Question: I have a datagrid and textboxes. When I select a row in DataGrid I want the textboxes to be filled with related data of that datagrid column. Here is the picture.,

I have written this code in MainWindow.xaml.cs :
'''
private void personelEntityDataGrid_Loaded(object sender, RoutedEventArgs e)
{
PersonelEntity pers = (PersonelEntity)personelEntityDataGrid.SelectedItem;
NameBox.Text = pers.Name; // I get exception here
AgeBox.Text = pers.Age.ToString();
PhoneNumberBox.Text = pers.PhoneNumber;
AddresBox.Text = pers.Address;
}
'''
When I run the code I get the null reference exception in the line that I wrote. Here is the exception:
> {"Object reference not set to an instance of an object."}
I guess the object pers is null. Can you tell me how to make this work?
Here is my xaml file :
'''
<Window
xmlns="http://schemas.microsoft.com/winfx/2006/xaml/presentation"
xmlns:x="http://schemas.microsoft.com/winfx/2006/xaml"
xmlns:d="http://schemas.microsoft.com/expression/blend/2008" xmlns:mc="http://schemas.openxmlformats.org/markup-compatibility/2006" xmlns:local="clr-namespace:Personel" mc:Ignorable="d" x:Class="Personel.MainWindow"
Title="MainWindow" Height="500" Width="725" Loaded="Window_Loaded">
<Window.Resources>
<CollectionViewSource x:Key="personelEntityViewSource" d:DesignSource="{d:DesignInstance {x:Type local:PersonelEntity}, CreateList=True}"/>
</Window.Resources>
<Grid DataContext="{StaticResource personelEntityViewSource}" >
<Label Content="Personnel
" HorizontalAlignment="Left" Margin="55,47,0,0" VerticalAlignment="Top"/>
<Button Content="Delete" HorizontalAlignment="Left" Margin="344,47,0,0" VerticalAlignment="Top" Width="75" Click="Delete_Button_Click"/>
<Button Content="Add" HorizontalAlignment="Left" Margin="477,47,0,0" VerticalAlignment="Top" Width="75" Click="Add_Button_Click"/>
<Button Content="Update" HorizontalAlignment="Left" Margin="624,47,0,0" VerticalAlignment="Top" Width="75" Click="Update_Button_Click"/>
<Label Content="Name" HorizontalAlignment="Left" Margin="55,91,0,0" VerticalAlignment="Top"/>
<Label Content="Age" HorizontalAlignment="Left" Margin="55,132,0,0" VerticalAlignment="Top"/>
<Label Content="Phone Number" HorizontalAlignment="Left" Margin="55,178,0,0" VerticalAlignment="Top"/>
<Label Content="Address" HorizontalAlignment="Left" Margin="55,218,0,0" VerticalAlignment="Top"/>
<TextBox HorizontalAlignment="Left" Height="23" Margin="309,95,0,0" TextWrapping="Wrap" Text="" VerticalAlignment="Top" Width="367" Name="NameBox"/>
<TextBox HorizontalAlignment="Left" Height="23" Margin="309,136,0,0" TextWrapping="Wrap" Text="" VerticalAlignment="Top" Width="57" Name="AgeBox"/>
<TextBox HorizontalAlignment="Left" Height="23" Margin="309,178,0,0" TextWrapping="Wrap" Text="" VerticalAlignment="Top" Width="120" Name="PhoneNumberBox"/>
<TextBox HorizontalAlignment="Left" Height="23" Margin="309,222,0,0" TextWrapping="Wrap" Text="" VerticalAlignment="Top" Width="367" Name="AddresBox"/>
<DataGrid x:Name="personelEntityDataGrid" AutoGenerateColumns="False" SelectionChanged="personelEntityDataGrid_SelectionChanged" EnableRowVirtualization="True" ItemsSource="{Binding Path=.}" Margin="10,291,0,-22" RowDetailsVisibilityMode="VisibleWhenSelected" Loaded="personelEntityDataGrid_Loaded">
<DataGrid.Columns>
<DataGridTextColumn x:Name="addressColumn" Binding="{Binding Address}" Header="Address" Width="SizeToHeader"/>
<DataGridTextColumn x:Name="ageColumn" Binding="{Binding Age}" Header="Age" Width="SizeToHeader"/>
<DataGridTextColumn x:Name="idColumn" Binding="{Binding Id}" Header="Id" Width="SizeToHeader"/>
<DataGridTextColumn x:Name="nameColumn" Binding="{Binding Name}" Header="Name" Width="SizeToHeader"/>
<DataGridTextColumn x:Name="phoneNumberColumn" Binding="{Binding PhoneNumber}" Header="Phone Number" Width="SizeToHeader"/>
</DataGrid.Columns>
</DataGrid>
</Grid>
</Window>
'''
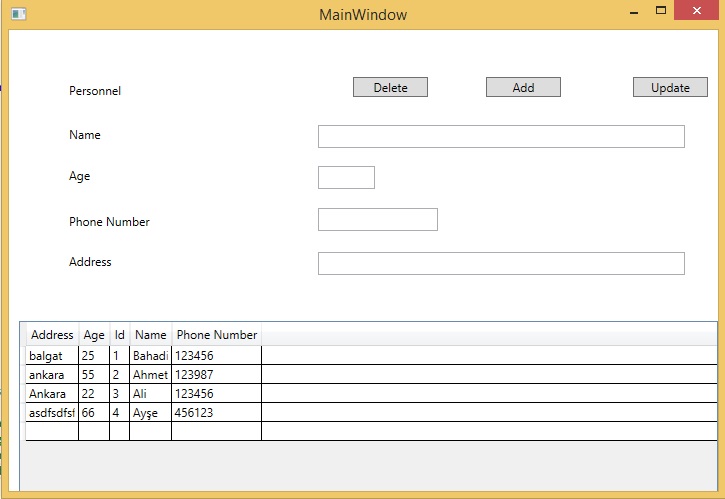
Answer: Don't check in Loaded event, instead Check in event, also add a check to your pers object
'''
private void personelEntityDataGrid_SelectionChanged(object sender, RoutedEventArgs e)
{
PersonelEntity pers = (PersonelEntity)personelEntityDataGrid.SelectedItem;
if(pers != null)
{
NameBox.Text = pers.Name; // I get exception here
AgeBox.Text = pers.Age.ToString();
PhoneNumberBox.Text = pers.PhoneNumber;
AddresBox.Text = pers.Address;
}
}
'''